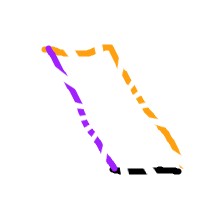
Shape: parallelogram